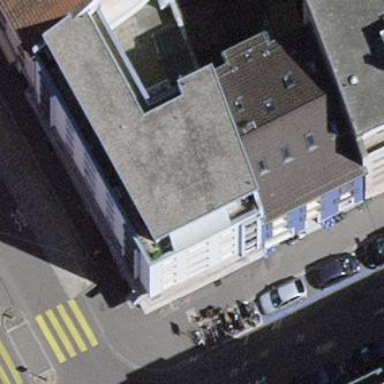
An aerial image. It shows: Supermarket located in building.